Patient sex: F
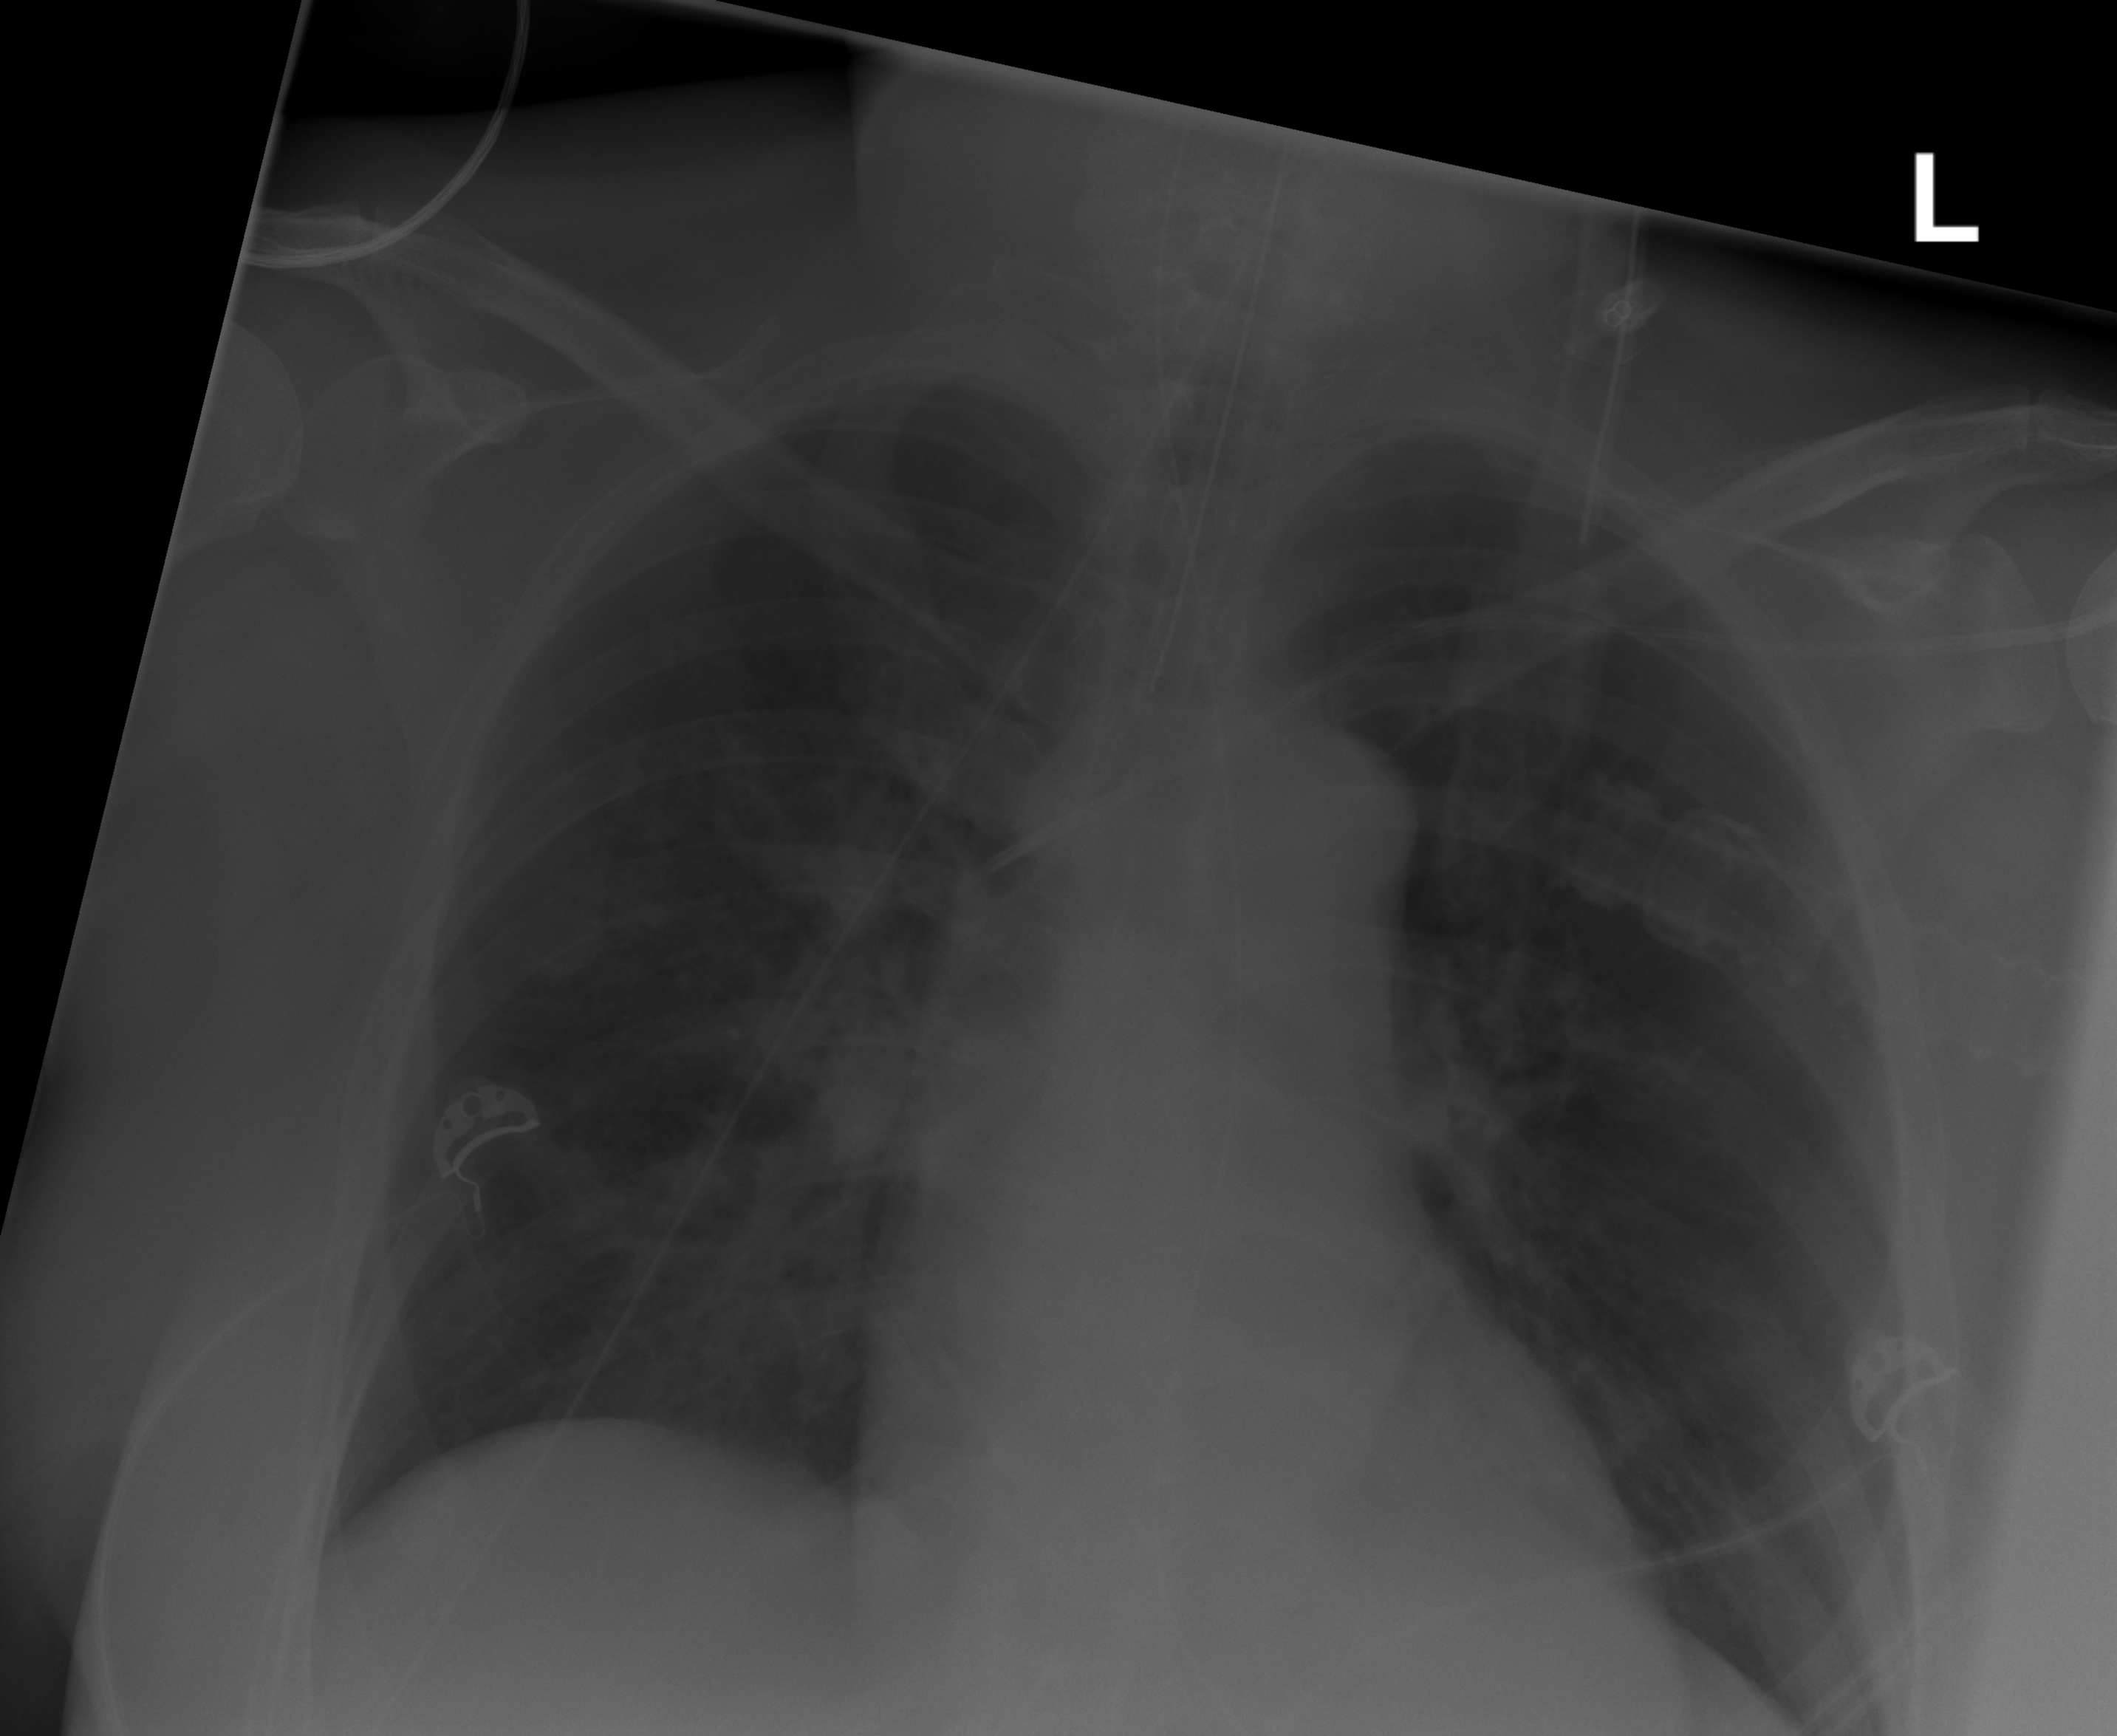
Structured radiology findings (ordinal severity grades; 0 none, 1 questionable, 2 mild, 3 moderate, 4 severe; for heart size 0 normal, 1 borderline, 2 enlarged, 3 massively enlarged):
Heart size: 1
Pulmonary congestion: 0
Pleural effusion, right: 0
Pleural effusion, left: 0
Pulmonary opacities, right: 2
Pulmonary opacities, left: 0
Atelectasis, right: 0
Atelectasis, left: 0